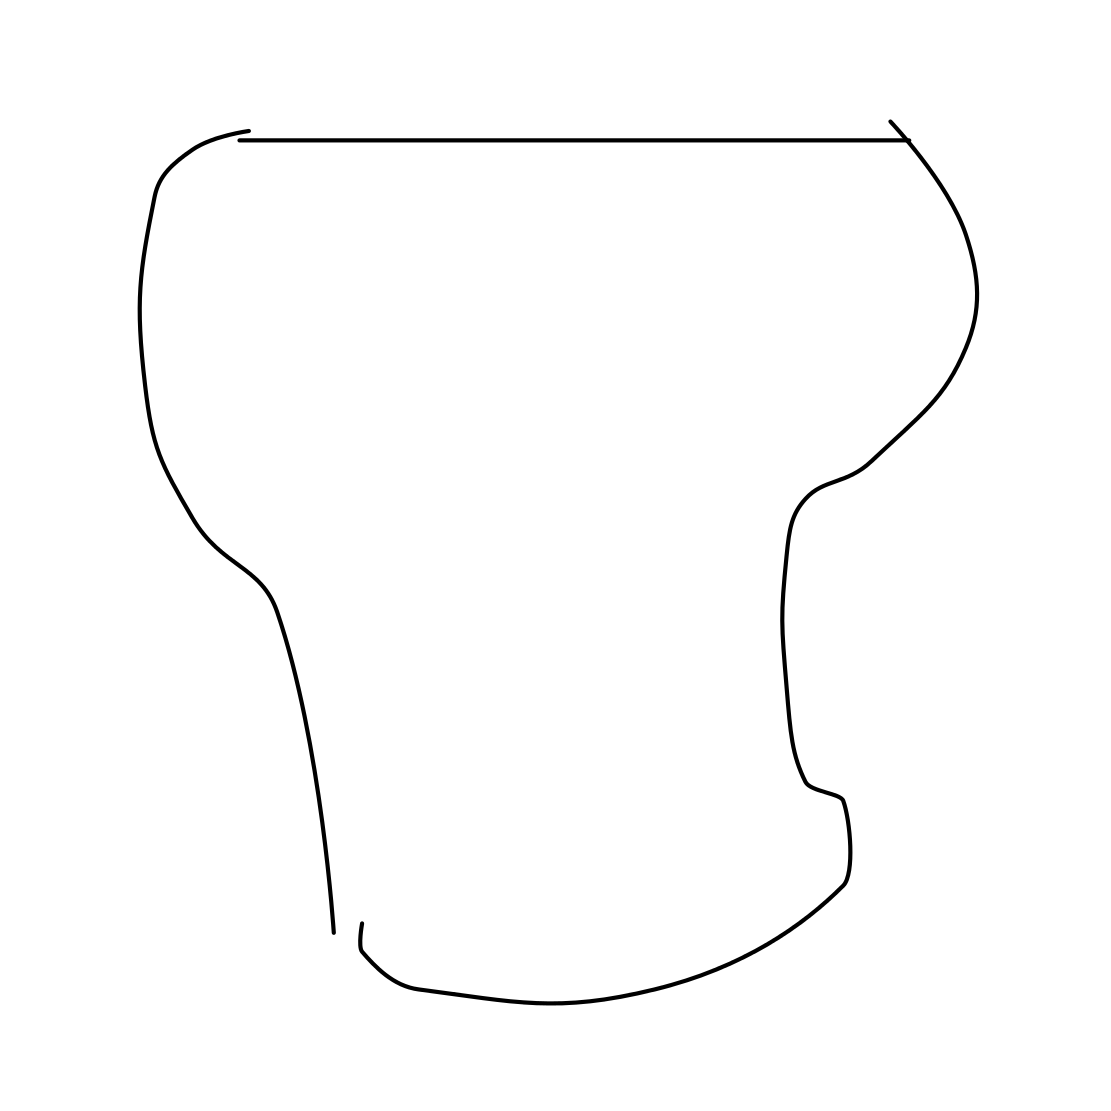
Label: vase